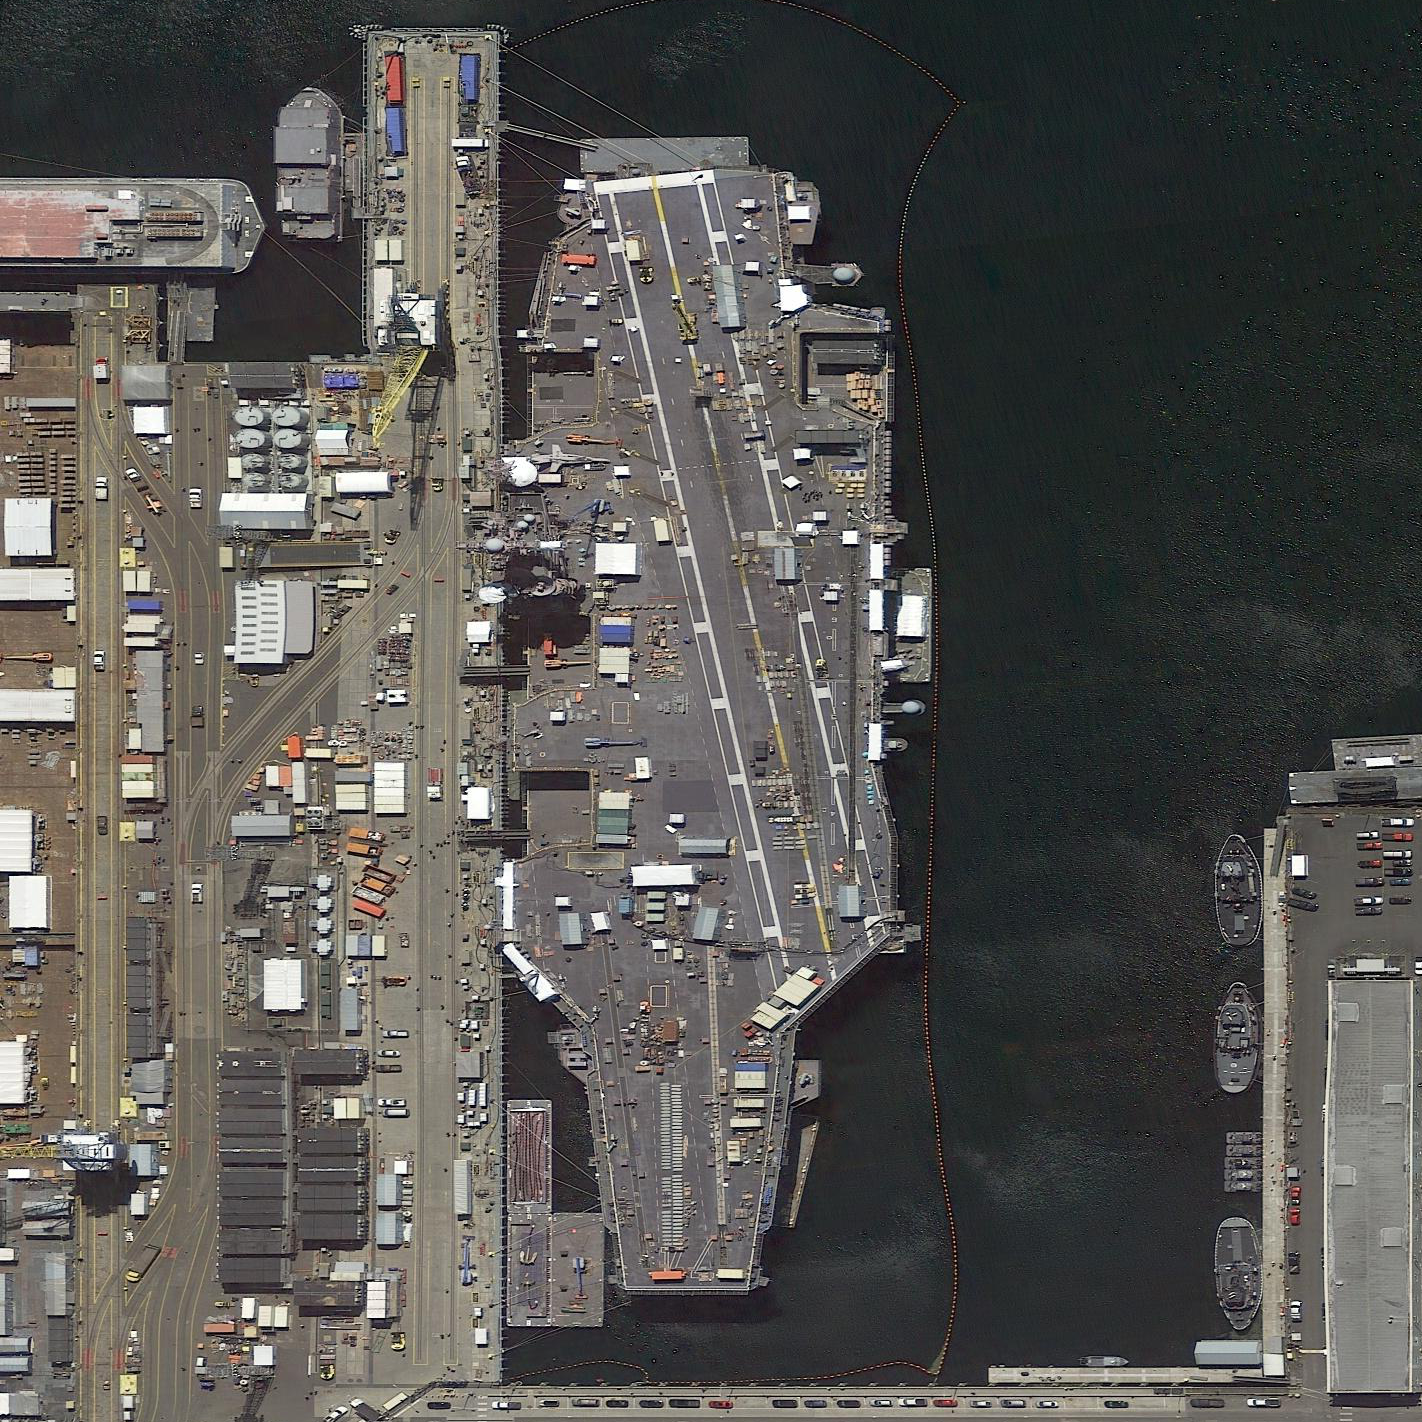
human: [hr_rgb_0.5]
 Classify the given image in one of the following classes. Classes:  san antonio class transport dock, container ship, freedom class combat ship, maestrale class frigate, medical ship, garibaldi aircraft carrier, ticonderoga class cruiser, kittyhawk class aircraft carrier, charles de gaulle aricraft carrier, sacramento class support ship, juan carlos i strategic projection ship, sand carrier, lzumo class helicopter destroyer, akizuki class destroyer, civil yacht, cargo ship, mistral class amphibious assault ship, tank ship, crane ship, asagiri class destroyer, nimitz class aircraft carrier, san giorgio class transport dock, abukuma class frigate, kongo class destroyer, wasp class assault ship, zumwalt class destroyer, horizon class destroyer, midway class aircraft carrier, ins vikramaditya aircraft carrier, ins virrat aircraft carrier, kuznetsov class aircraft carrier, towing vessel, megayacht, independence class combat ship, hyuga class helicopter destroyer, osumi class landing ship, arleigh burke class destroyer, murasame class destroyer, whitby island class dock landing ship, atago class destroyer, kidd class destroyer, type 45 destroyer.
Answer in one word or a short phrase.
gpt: Nimitz class aircraft carrier